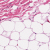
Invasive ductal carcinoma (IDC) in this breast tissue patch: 0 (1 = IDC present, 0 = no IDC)